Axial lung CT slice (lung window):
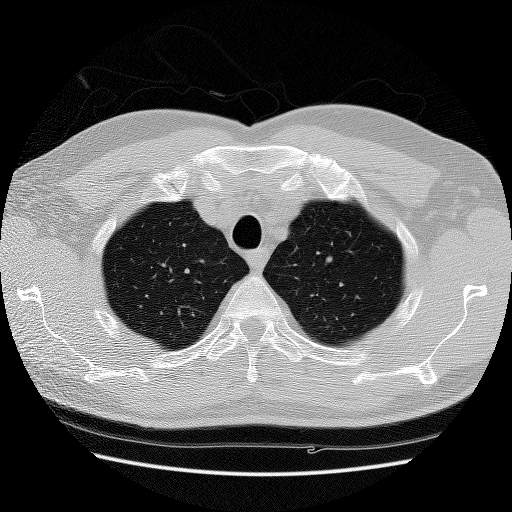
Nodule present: no